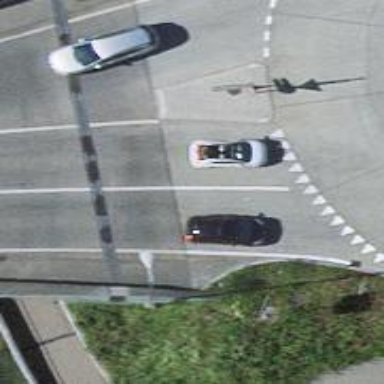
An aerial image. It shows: Road with traffic signals.